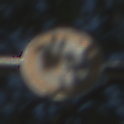
Verkehrszeichen: UeberholverbotKraftfahrzeuge
Umgebung: Outdoor, Suburban
Tageszeit: Midday
Wetter: Clear
Licht: Natural
Jahreszeit: NotSpecified
Kontrast: HighContrast